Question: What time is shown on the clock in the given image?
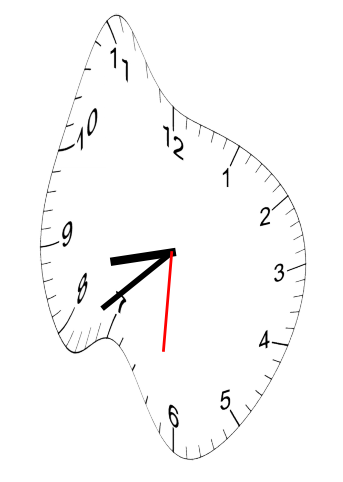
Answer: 08:38:31